【题型】选择题　【知识点】解析几何　【难度】medium
在直角坐标平面 $xOy$ 中，已知两定点 $F_1(-2,0)$ 与 $F_2(2,0)$，$F_1$，$F_2$ 到直线 $l$ 的距离之差的绝对值等于 $2\sqrt{2}$，则平面上不在任何一条直线 $l$ 上的点组成的图形面积是（ ）。

A. $4\pi$ \quad B. $8$ \quad C. $2\pi$ \quad D. $\pi+4$
【解答】
\vspace{0.5em}
\textbf{【答案】} D

\vspace{0.5em}
\textbf{【分析】} 分直线 $F_1F_2$ 位于直线 $l$ 的同侧还是两侧分类讨论，确定直线 $l$ 的轨迹，则面积可求得。

\vspace{0.5em}
\textbf{【详解】}
① $F_1,F_2$ 位于直线 $l$ 的同侧，如左图所示，$|F_1F_2|=4$，正方形 $AF_1BF_2$ 边长为 $2\sqrt{2}$，
直线 $l$ 是与正方形 $AF_1BF_2$ 的边平行的直线，
$F_1,F_2$ 到直线 $l$ 的距离之差的绝对值为 $|F_2H|-|F_1G|=|F_2A|=2\sqrt{2}$，
即正方形 $AF_1BF_2$ 外与正方形各边平行的直线均符合题意；

② $F_1,F_2$ 位于直线 $l$ 的异侧，如右图所示，$\widehat{CD}$ 和 $\widehat{EF}$ 是半径为 $\sqrt{2}$ 的圆 $O$ 上的两段弧，
其中 $C(-1,-1),D(-1,1),E(1,1),F(1,-1)$，
直线 $l$ 是 $\widehat{CD}$ 或 $\widehat{EF}$ 的切线，$F_1,F_2$ 到直线 $l$ 的距离之差绝对值为 $|F_2M|-|F_1N|=|F_2M|-|F_2P|=|MP|=2\sqrt{2}$，
即 $\widehat{CD}$ 或 $\widehat{EF}$ 的切线均符合题意。

$\therefore$ 不在任何一条直线 $l$ 上的点组成的图形如下图阴影所示，
其面积 $S = 2(\sqrt{2})^2 + \frac{\pi(\sqrt{2})^2}{2} = 4 + \pi$。

故选：D。
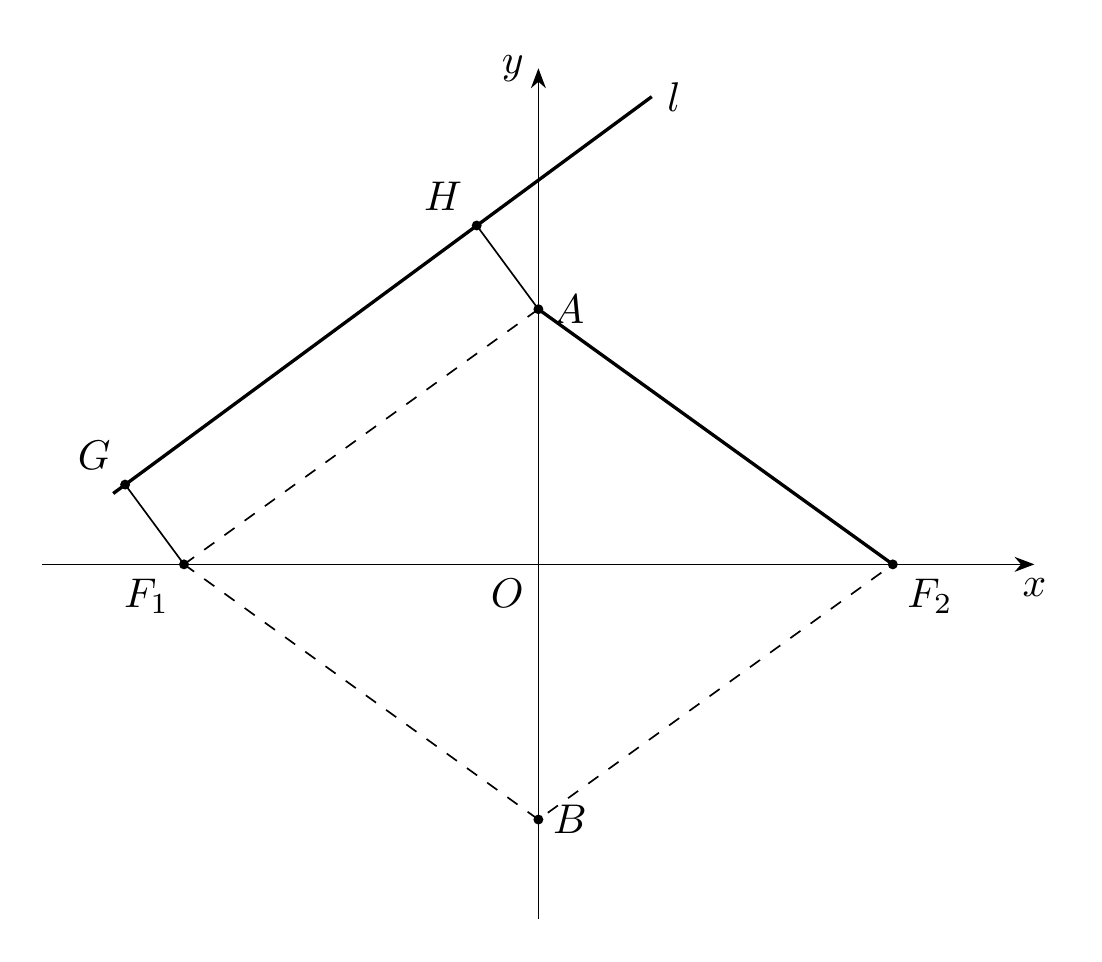
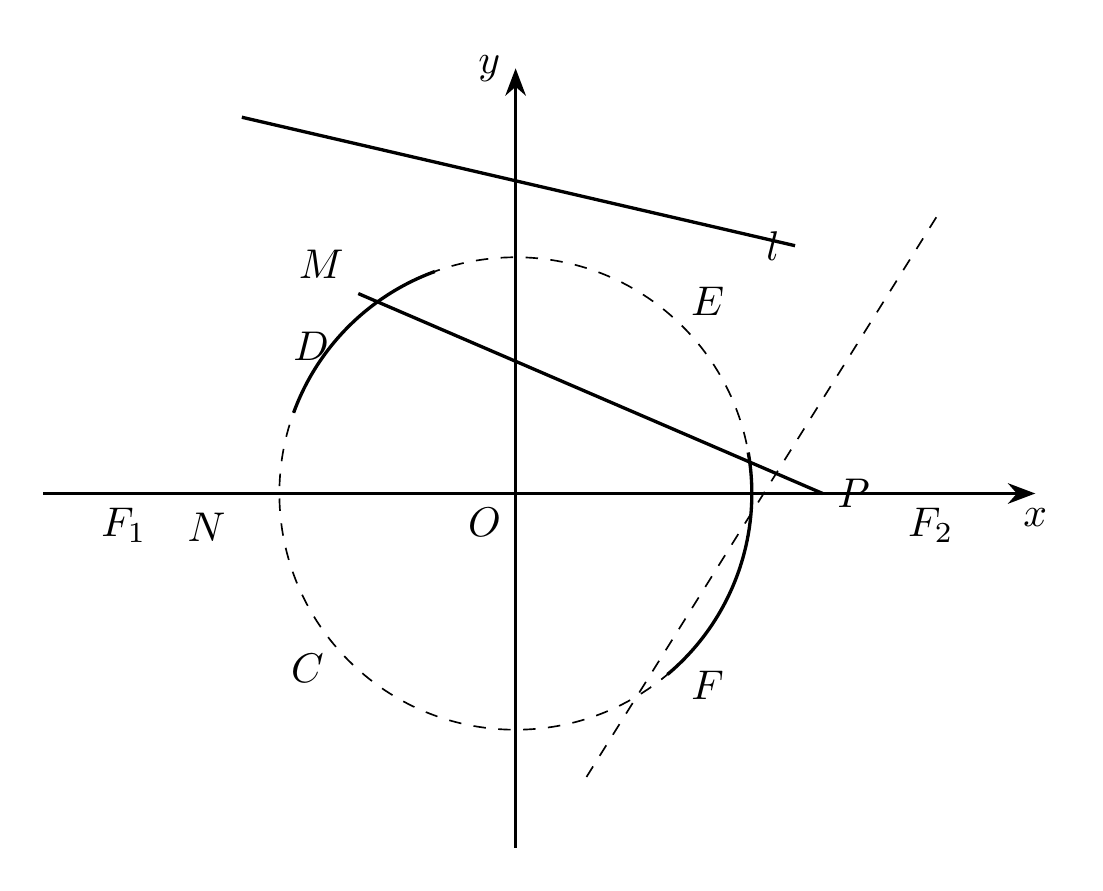
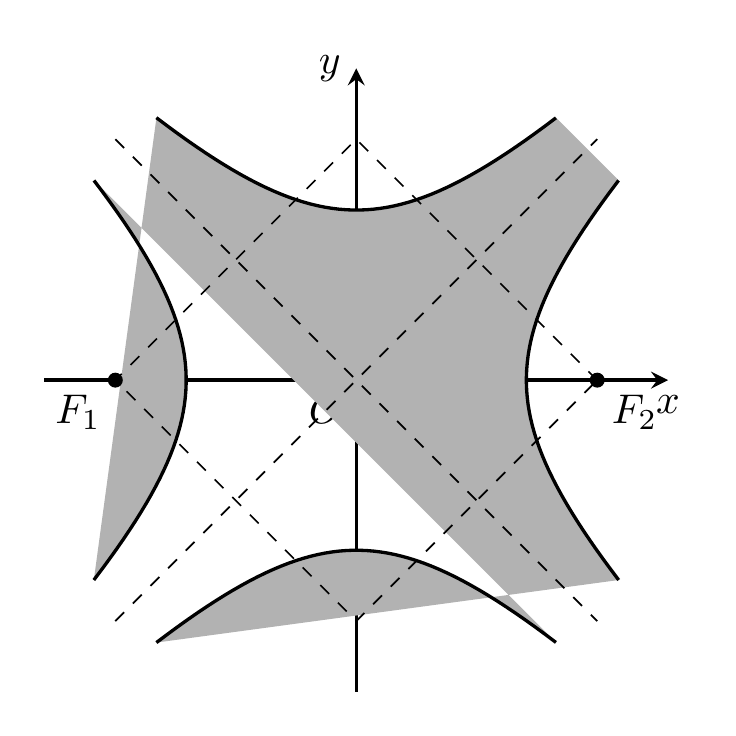